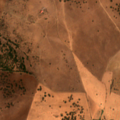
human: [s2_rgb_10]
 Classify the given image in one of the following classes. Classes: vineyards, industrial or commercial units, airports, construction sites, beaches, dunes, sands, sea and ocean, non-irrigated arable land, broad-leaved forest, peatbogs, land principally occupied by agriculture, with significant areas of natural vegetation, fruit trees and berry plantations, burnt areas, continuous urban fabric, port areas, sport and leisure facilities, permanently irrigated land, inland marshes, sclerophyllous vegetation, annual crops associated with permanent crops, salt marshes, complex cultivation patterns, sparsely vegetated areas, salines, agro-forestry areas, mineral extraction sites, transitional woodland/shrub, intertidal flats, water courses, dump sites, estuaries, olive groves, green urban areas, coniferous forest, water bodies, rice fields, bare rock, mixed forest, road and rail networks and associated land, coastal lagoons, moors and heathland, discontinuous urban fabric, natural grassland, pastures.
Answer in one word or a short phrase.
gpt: non-irrigated arable land, pastures, annual crops associated with permanent crops, agro-forestry areas